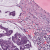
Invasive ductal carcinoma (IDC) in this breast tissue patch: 1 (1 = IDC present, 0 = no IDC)